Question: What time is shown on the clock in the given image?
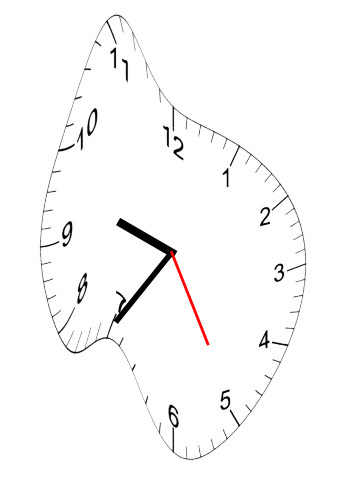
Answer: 09:35:25